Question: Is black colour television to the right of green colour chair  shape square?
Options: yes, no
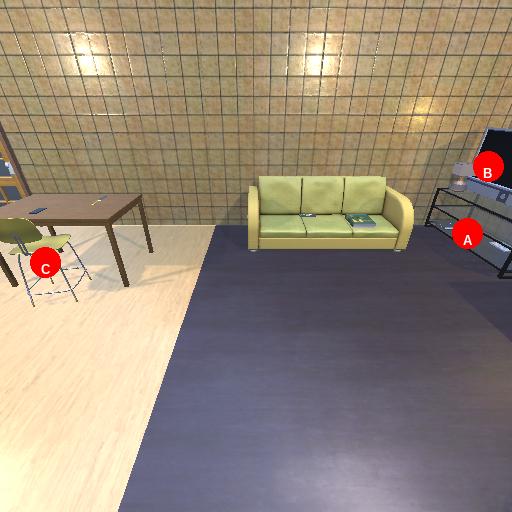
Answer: yes